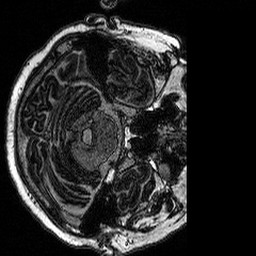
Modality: MP2RAGE
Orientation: axial
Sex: male
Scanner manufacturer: siemens
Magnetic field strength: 3 T
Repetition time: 5 s
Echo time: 0.00292 s